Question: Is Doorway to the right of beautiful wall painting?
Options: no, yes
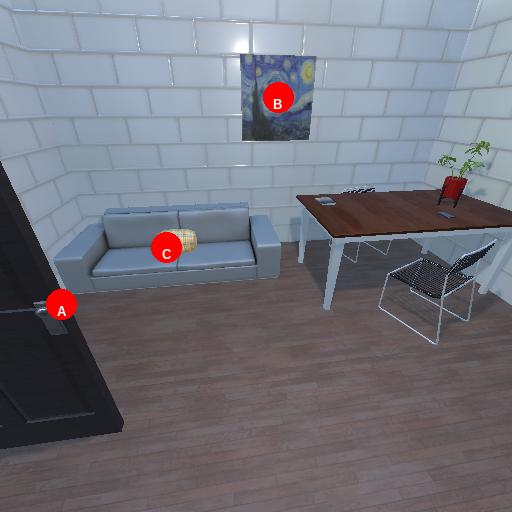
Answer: no